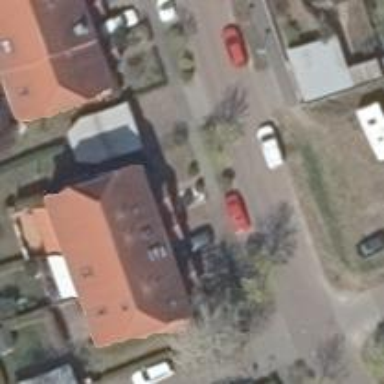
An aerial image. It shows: Half-hipped roof shape on the apartments building.